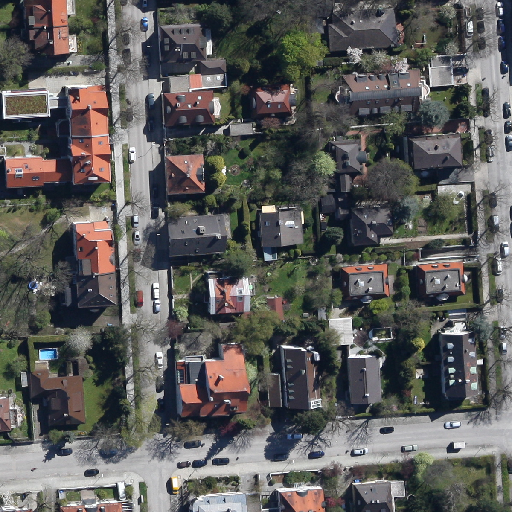
Referring expression: van